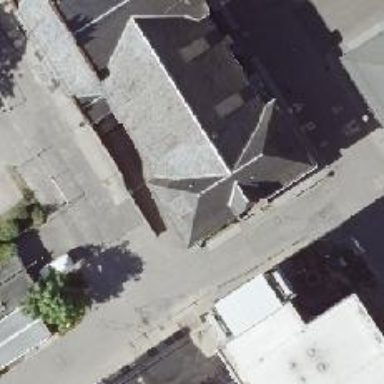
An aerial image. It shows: View of roof with edges.